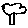
Label: tree